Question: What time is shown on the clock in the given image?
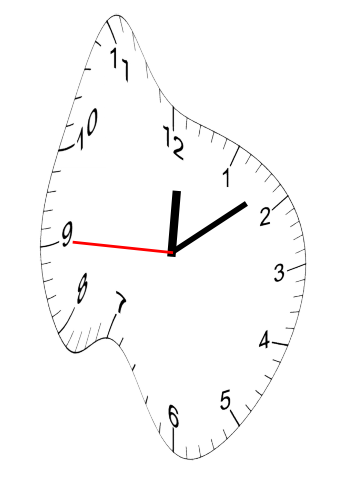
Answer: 12:08:45